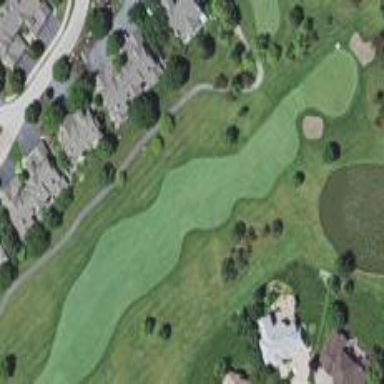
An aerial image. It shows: Well-maintained grassy area designated as golf fairway. It is part of golf sport facility.